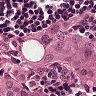
Metastatic tissue present: yes